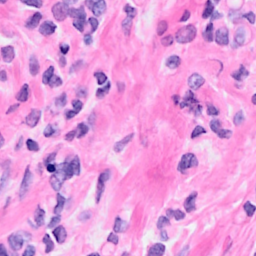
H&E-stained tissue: Breast